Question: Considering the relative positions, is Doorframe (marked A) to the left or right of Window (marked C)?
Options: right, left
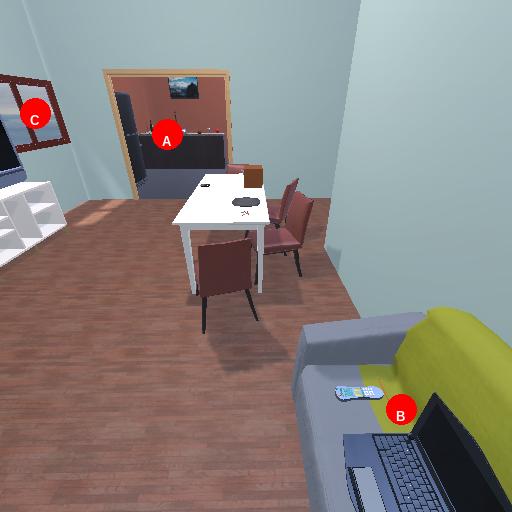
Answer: right